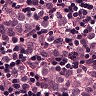
Metastatic tissue present: yes